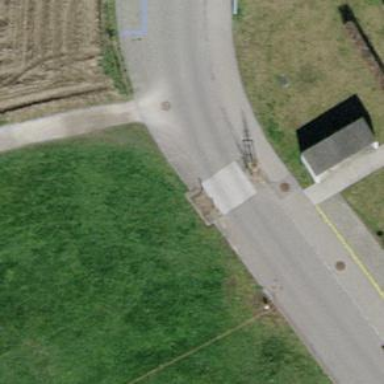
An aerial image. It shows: Traffic calming feature called choker.